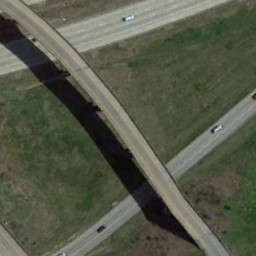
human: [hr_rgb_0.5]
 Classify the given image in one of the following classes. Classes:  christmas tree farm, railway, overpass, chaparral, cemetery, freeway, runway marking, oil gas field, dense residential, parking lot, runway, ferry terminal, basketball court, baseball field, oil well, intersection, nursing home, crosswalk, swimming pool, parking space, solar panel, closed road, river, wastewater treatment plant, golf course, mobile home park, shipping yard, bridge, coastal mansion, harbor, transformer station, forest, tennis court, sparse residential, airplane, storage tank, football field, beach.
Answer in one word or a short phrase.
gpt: overpass